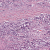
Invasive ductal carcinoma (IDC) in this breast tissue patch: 1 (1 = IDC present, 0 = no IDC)